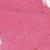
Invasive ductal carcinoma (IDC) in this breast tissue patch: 0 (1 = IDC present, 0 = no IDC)